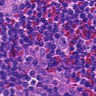
Metastatic tissue present: no